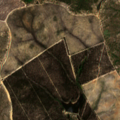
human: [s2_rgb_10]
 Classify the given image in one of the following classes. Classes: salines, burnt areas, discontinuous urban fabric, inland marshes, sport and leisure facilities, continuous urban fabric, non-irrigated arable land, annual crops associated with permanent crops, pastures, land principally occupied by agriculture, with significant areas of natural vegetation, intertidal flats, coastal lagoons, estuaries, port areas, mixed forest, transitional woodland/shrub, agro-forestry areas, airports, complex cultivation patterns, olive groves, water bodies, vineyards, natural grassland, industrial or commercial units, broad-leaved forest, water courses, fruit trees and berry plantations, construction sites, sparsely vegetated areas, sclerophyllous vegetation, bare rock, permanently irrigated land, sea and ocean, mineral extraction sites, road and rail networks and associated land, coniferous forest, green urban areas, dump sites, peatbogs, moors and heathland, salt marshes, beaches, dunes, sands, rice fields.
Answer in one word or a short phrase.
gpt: agro-forestry areas, broad-leaved forest, transitional woodland/shrub